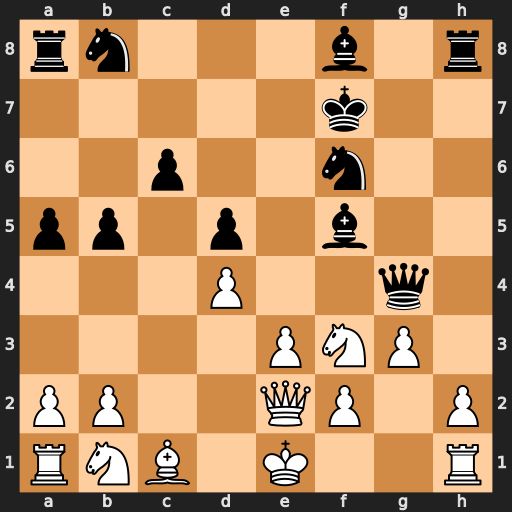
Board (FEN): rn3b1r/5k2/2p2n2/pp1p1b2/3P2q1/4PNP1/PP2QP1P/RNB1K2R
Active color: w
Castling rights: KQ
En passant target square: -
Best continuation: Ne5+ Kg7 Nxg4